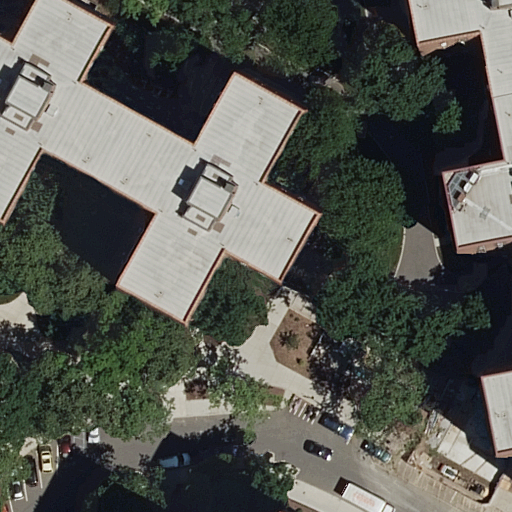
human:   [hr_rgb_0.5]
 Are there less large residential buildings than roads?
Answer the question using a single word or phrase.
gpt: yes

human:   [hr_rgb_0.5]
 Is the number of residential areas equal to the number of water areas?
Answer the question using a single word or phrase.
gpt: no

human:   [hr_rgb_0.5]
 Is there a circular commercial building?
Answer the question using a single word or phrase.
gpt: no

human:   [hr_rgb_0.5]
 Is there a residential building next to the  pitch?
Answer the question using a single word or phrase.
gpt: yes

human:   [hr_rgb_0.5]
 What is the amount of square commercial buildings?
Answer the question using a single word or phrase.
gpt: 0

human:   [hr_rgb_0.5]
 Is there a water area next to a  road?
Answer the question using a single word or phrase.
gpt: no

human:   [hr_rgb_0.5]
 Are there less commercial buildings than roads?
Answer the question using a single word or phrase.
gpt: yes

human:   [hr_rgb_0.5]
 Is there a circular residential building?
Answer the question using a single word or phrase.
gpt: no

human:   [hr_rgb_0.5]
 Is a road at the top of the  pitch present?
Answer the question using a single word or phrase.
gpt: no

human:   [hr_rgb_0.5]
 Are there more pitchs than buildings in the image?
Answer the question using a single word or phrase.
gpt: no

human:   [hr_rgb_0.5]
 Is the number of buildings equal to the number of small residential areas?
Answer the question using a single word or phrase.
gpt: no

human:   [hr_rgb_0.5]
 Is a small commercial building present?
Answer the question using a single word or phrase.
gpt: no

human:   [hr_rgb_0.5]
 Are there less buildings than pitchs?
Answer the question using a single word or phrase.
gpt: no

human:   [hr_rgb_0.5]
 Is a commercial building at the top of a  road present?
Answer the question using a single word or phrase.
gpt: no

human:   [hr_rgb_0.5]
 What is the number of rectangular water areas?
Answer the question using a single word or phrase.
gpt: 0

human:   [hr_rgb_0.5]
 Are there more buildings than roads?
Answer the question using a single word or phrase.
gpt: no

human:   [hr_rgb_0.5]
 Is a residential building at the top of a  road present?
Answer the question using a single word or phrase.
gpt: yes

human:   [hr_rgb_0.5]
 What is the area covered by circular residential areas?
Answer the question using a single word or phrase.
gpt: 0m2

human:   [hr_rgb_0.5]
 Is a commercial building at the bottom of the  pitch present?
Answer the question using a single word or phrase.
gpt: no

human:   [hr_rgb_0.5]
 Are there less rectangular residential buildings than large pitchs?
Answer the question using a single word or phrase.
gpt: no

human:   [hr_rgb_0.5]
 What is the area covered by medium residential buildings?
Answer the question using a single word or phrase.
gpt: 347m2

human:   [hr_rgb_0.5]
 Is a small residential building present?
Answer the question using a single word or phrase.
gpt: no

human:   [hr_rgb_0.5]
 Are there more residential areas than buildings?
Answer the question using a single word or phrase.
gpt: no

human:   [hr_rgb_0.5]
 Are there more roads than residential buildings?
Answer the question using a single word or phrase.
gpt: yes

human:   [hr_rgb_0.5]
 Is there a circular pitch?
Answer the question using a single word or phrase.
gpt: no

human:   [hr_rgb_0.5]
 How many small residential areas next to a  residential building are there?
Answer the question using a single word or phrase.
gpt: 0

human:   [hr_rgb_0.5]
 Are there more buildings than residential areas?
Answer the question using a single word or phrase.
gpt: yes

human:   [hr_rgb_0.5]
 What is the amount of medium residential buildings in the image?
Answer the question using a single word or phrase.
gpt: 1

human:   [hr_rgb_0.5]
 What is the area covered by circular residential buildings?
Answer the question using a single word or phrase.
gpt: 0m2

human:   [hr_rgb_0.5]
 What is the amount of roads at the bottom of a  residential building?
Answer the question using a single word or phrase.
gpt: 4

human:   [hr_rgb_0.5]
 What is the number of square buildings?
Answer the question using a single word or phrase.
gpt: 0

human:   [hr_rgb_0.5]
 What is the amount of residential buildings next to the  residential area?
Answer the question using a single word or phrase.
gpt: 3

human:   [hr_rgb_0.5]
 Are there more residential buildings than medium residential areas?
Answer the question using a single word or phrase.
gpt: yes

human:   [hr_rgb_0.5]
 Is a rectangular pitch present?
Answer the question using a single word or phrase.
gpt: yes

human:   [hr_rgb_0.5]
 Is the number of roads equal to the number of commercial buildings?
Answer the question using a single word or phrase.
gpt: no

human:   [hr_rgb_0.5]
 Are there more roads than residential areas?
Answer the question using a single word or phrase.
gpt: yes